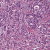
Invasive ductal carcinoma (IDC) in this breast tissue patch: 0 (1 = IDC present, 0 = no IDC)